Field crop: tomato
Growth stage: 2
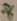
Species: solanum